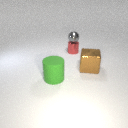
large brown metal cube to the right of large green rubber cylinder